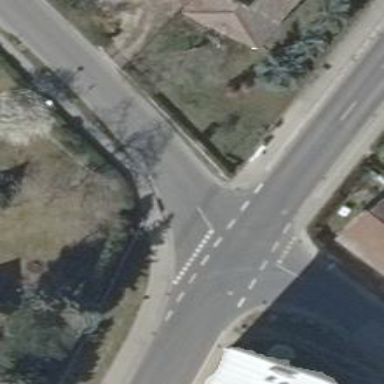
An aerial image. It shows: Asphalt road in residential area.